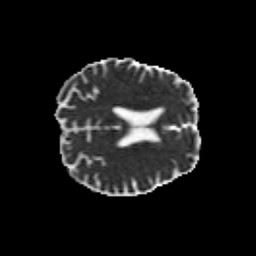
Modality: MD
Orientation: axial
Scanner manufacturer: siemens
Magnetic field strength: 3 T
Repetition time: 6.8 s
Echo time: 0.093 s